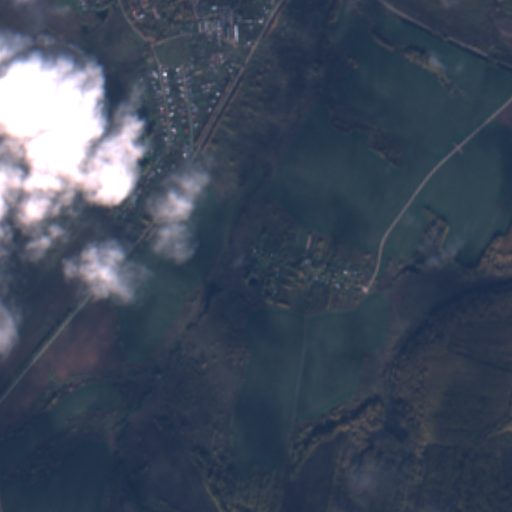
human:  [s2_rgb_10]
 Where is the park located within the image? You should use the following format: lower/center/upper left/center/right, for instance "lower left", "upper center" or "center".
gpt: The park is located in the upper left of the image.
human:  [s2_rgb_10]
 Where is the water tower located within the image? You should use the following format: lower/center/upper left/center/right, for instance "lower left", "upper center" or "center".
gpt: The water tower is located in the upper left of the image.
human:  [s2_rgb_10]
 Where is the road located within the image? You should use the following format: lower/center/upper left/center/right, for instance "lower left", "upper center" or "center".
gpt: There is no road in the image.